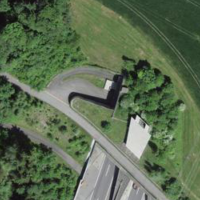
EUNIS habitat code: 57
Species observed at this site:
Tanacetum vulgare
Tussilago farfara
Acer campestre